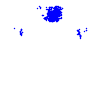
Particle: electron